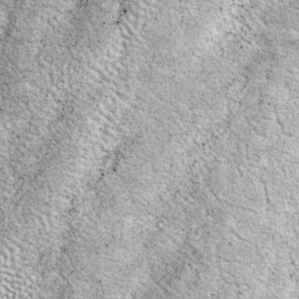
Label: non_frost